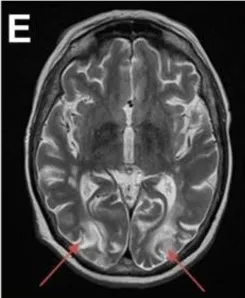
First brain imaging. (E) Brain MRI (T2-weighted images) showing hyperintense lesions in the white matter of the occipital lobes.
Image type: radiology (mri)